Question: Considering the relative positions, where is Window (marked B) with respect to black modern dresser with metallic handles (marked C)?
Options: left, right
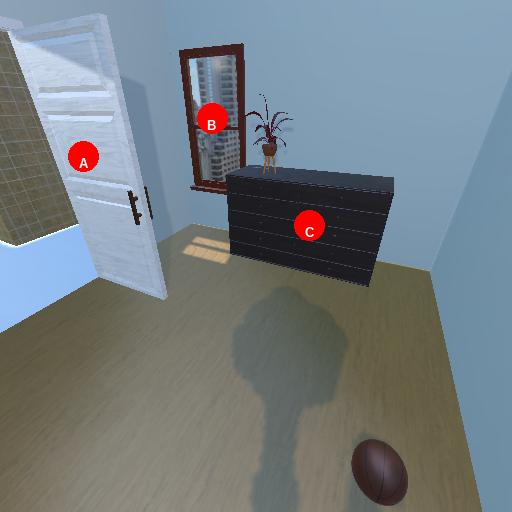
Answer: left